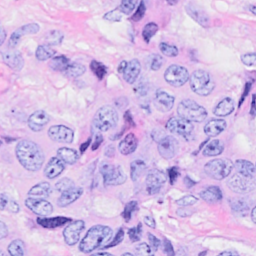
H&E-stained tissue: Breast